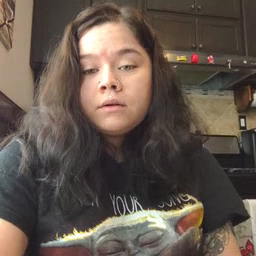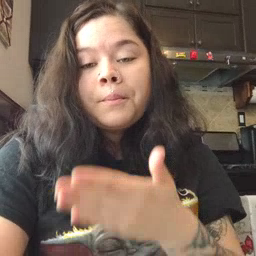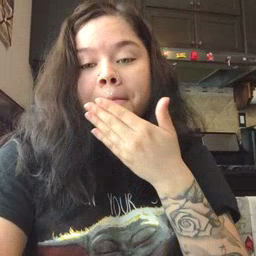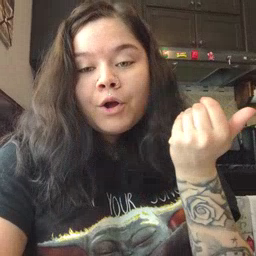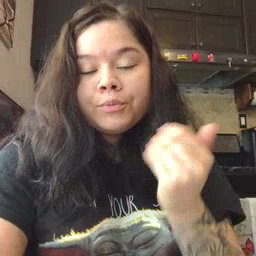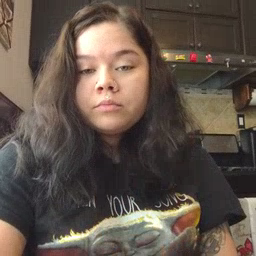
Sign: better